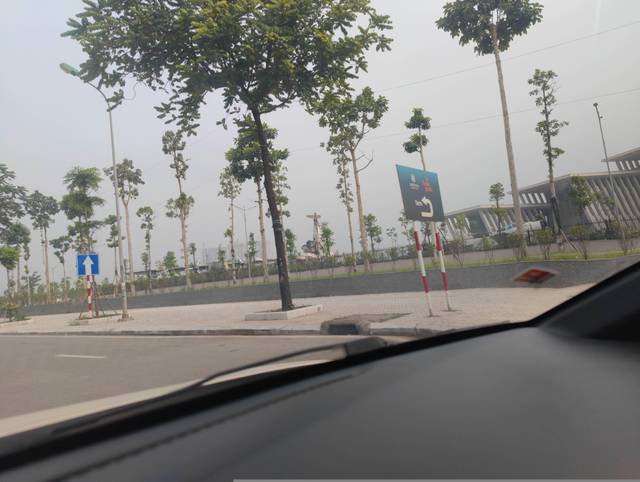
Region: Vietnam
Coordinates: 21.009, 105.753